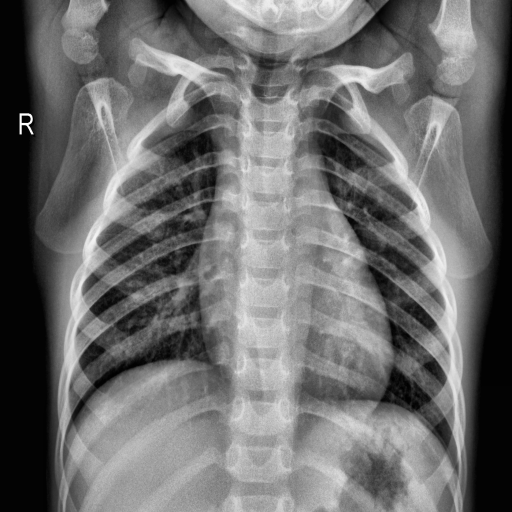
Finding: NORMAL